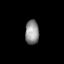
Tissue: lung
Cell type: Myeloid cells
Senescence score: 0.5466
Nuclear area (px): 324
Mean DAPI intensity: 144.281